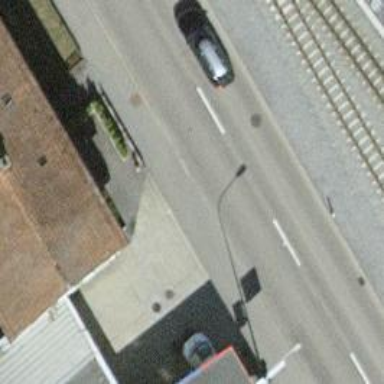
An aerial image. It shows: Asphalt sidewalk.